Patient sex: M
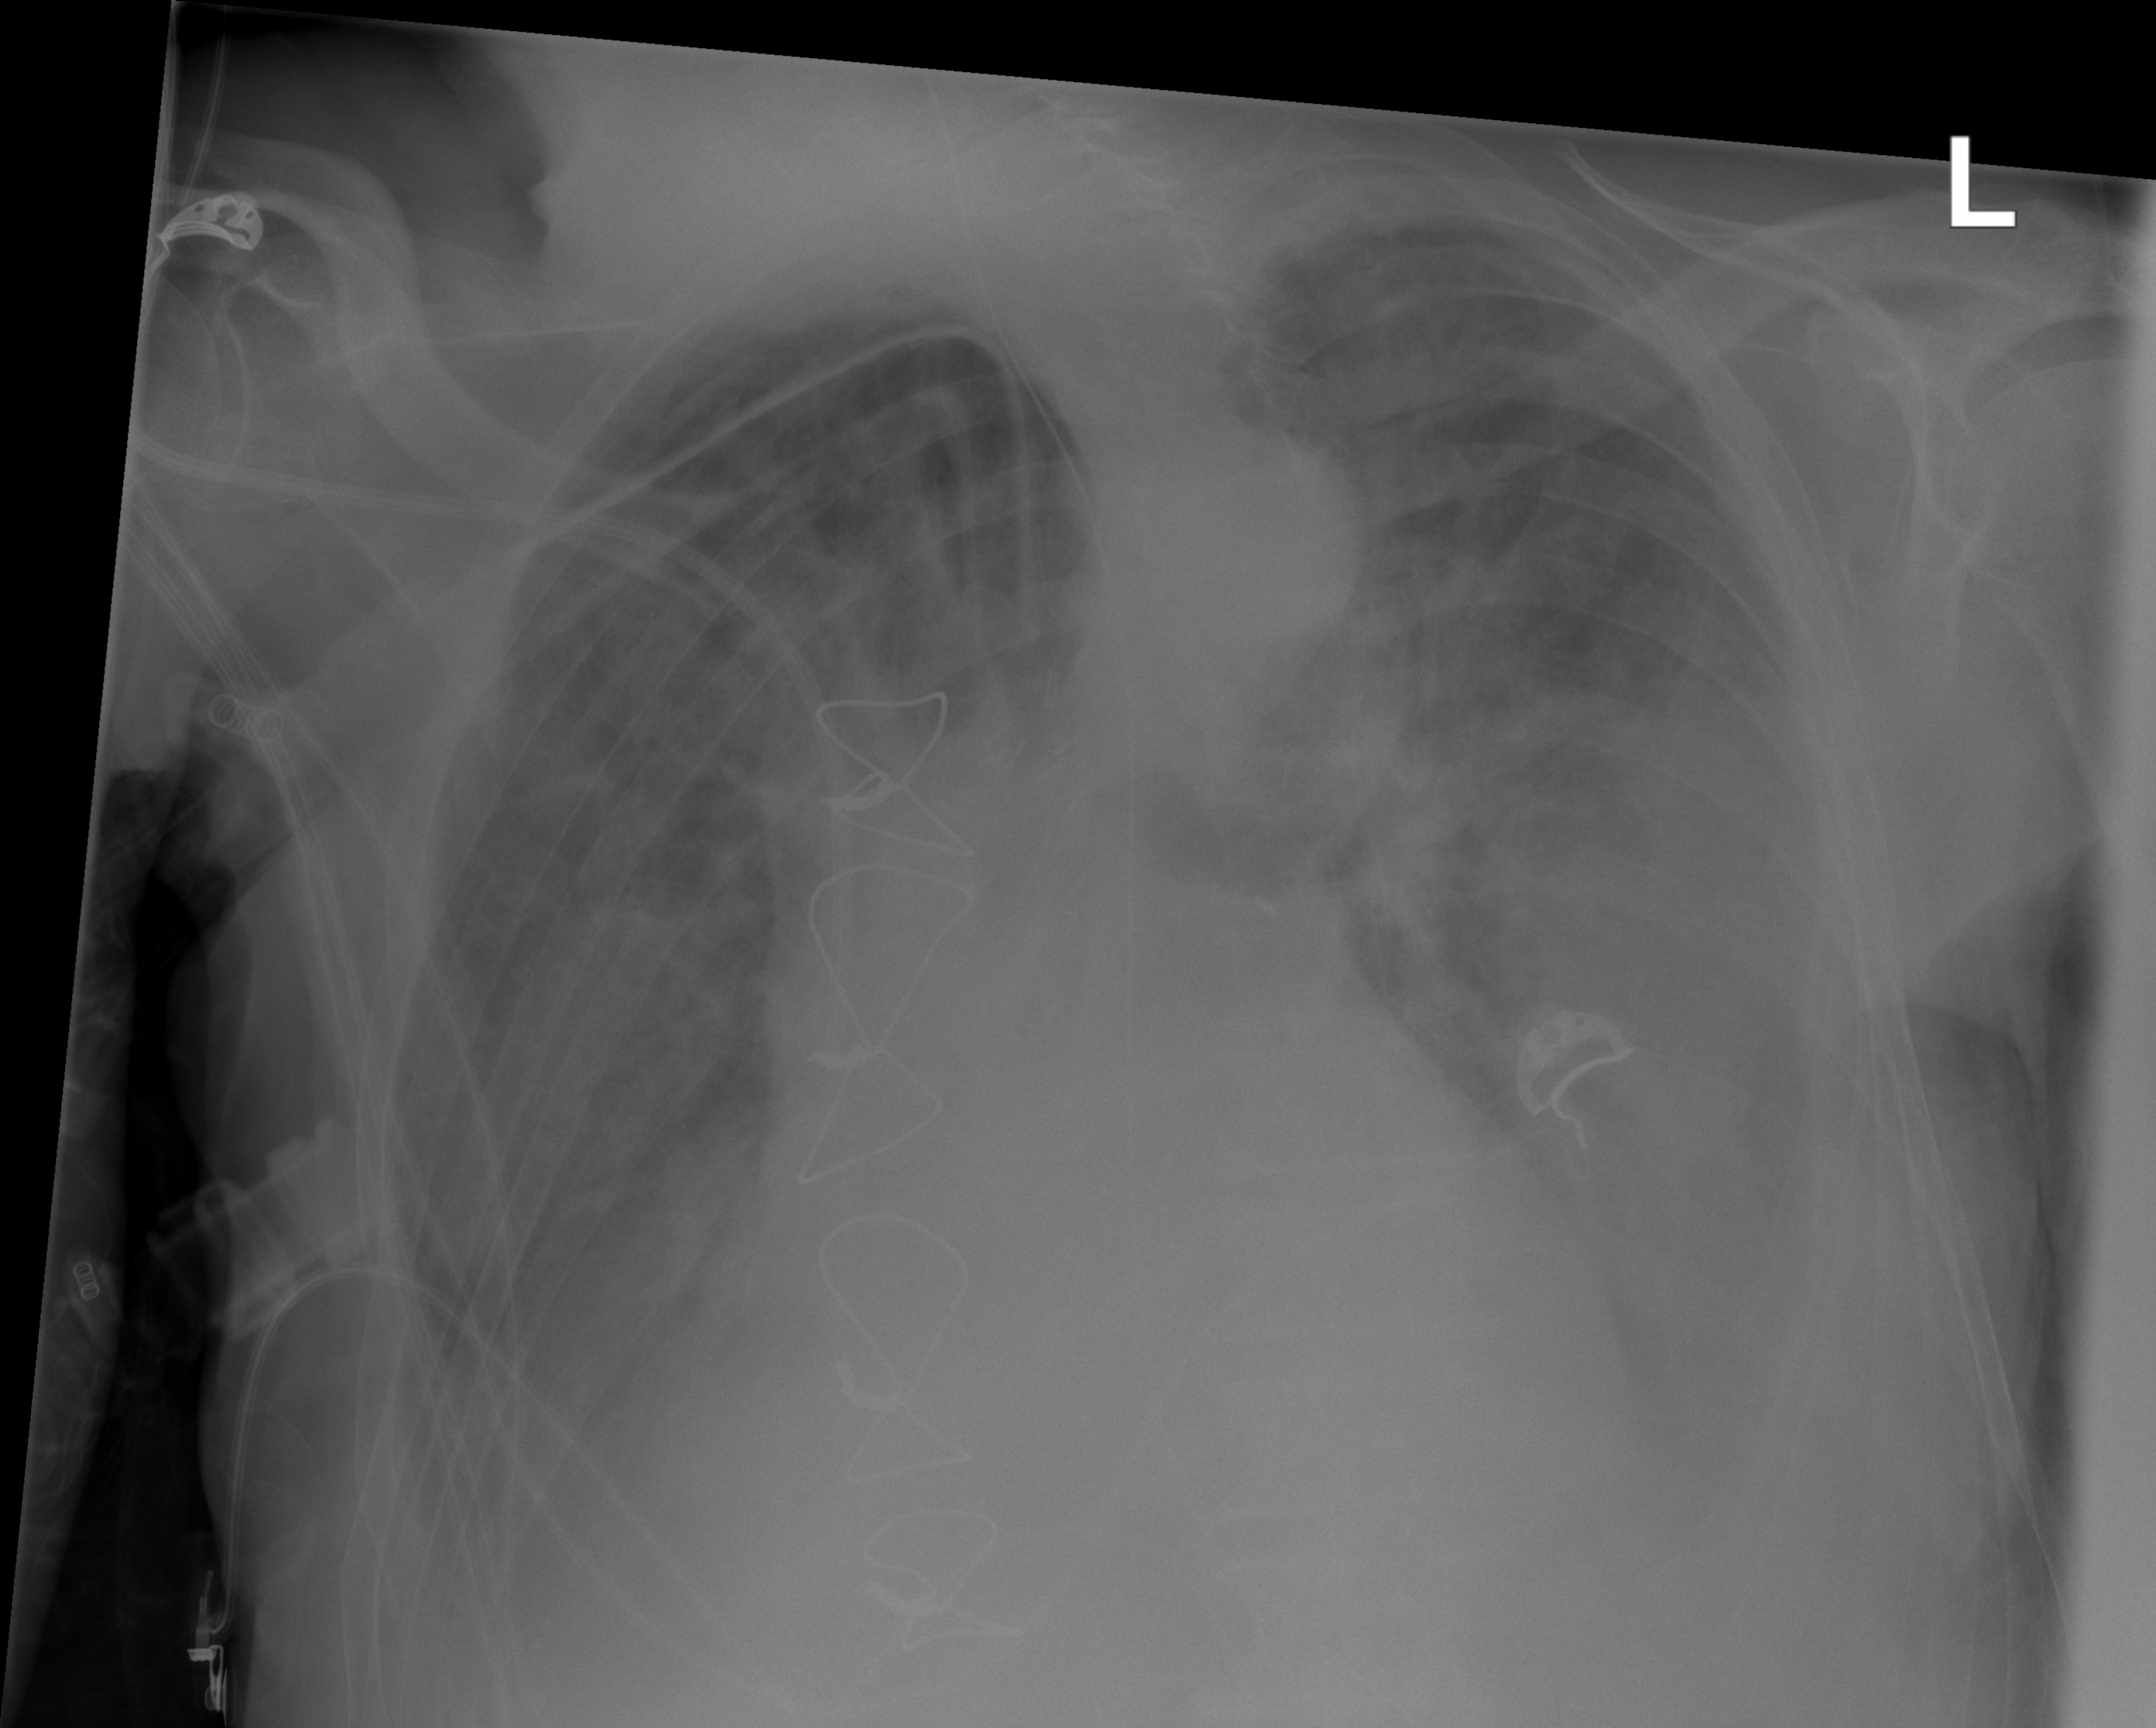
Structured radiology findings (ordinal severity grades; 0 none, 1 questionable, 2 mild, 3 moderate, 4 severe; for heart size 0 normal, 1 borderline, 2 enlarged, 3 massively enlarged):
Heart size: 0
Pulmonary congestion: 1
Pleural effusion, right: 2
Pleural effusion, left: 3
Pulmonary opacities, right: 2
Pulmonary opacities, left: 2
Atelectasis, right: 2
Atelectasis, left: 2